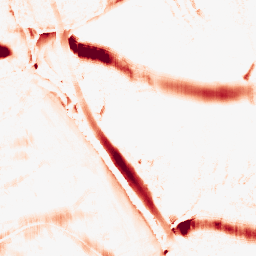
Category: morphological
Decomposition family: morphological_ellipse
Decomposition parameters: operation: opening
width: 30
height: 10
Upsampling method: bicubic_3x
Upsampling parameters: scale: 3
Upsampling scale: 3